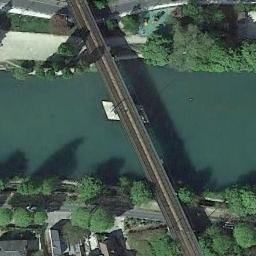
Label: bridge